Current action and preconditions to check: trajectory_clear

Your task: For each precondition in the list above, predict whether it will hold at this action.

Consider the current scene as observed from the mobile robot's camera, and analyze the predicted future states of all dynamic agents (e.g., people, animals, vehicles, or any moving entities) within the NEXT SECOND.

IMPORTANT: Only answer "very likely" if you are absolutely certain—based on strong, clear evidence—that a dynamic agent will violate the precondition in the predicted future state. Do NOT answer "very likely" for unlikely, ambiguous, or low-probability risks.

Ask yourself for each precondition: Is there a high probability, with clear and convincing evidence, that the predicted future states of any dynamic agent will interfere with the predicted future state of the currently executing action within the NEXT SECOND, causing that precondition to fail?

Assess the risk level based on these predictions. Use "likely" or "very likely" if motions create a clear risk of interference.

Use "neutral" or "improbable" if agents are nearby but their predicted paths are clearly diverging or non-conflicting.

Failure Risk Categories: "very improbable", "improbable", "neutral", "likely", "very likely"

Answer Format: Output ONLY the probability_of_failure value from these categories: "very improbable", "improbable", "neutral", "likely", "very likely"

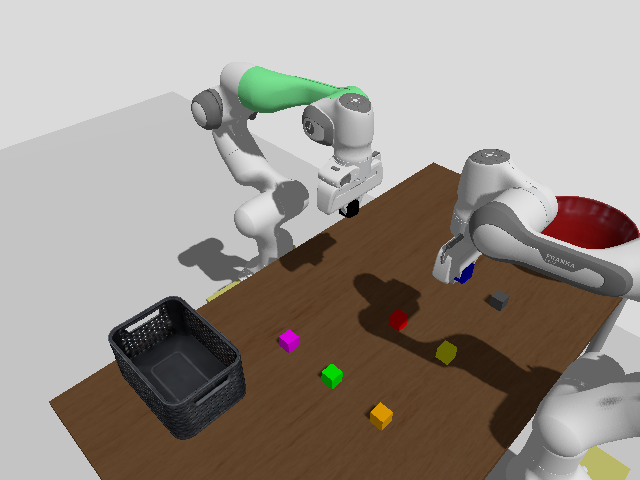

Answer: very improbable